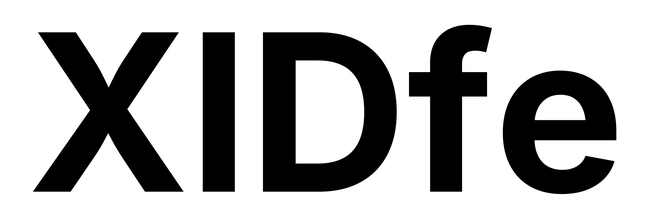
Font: Inter_Bold